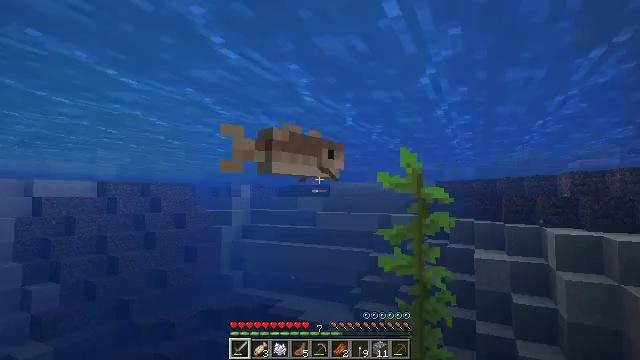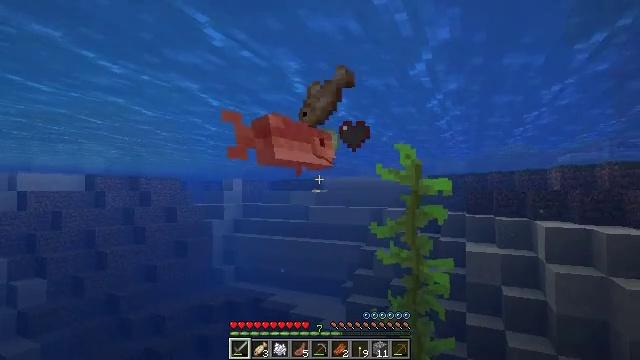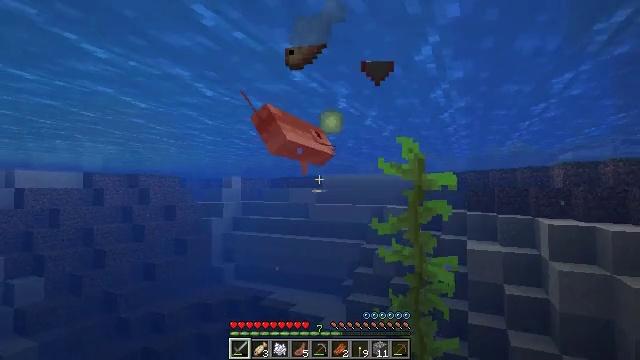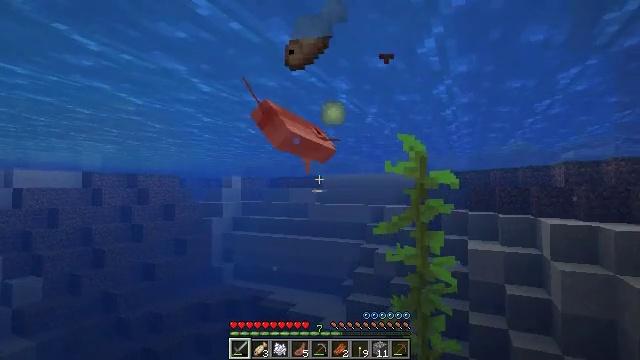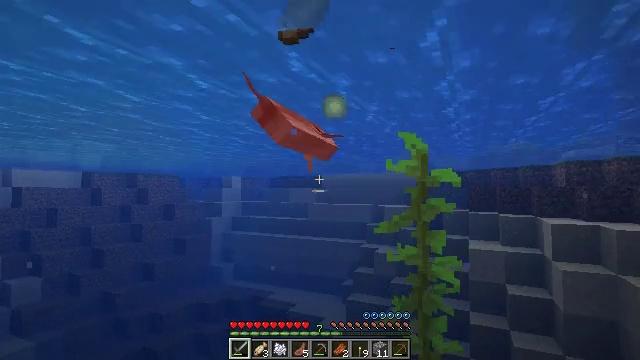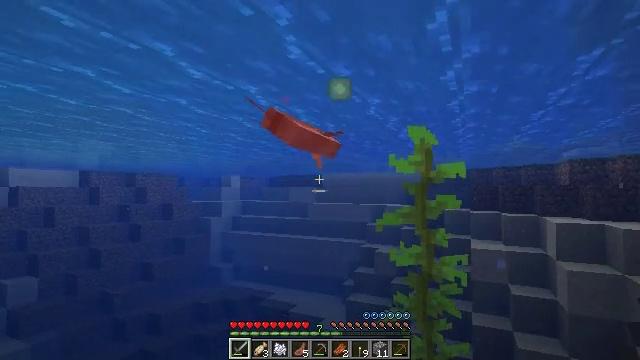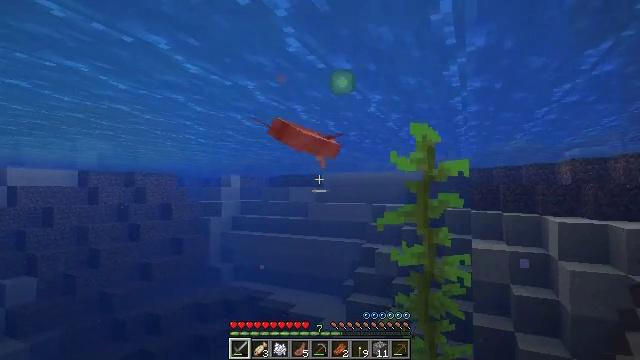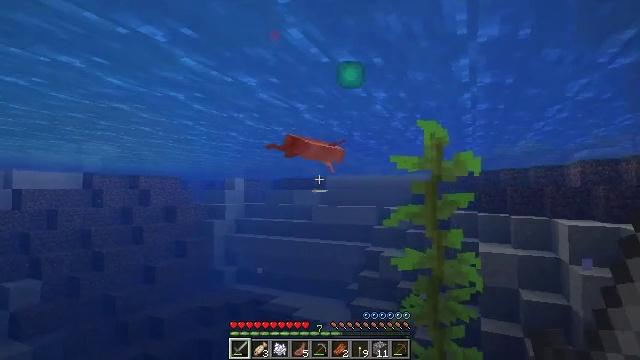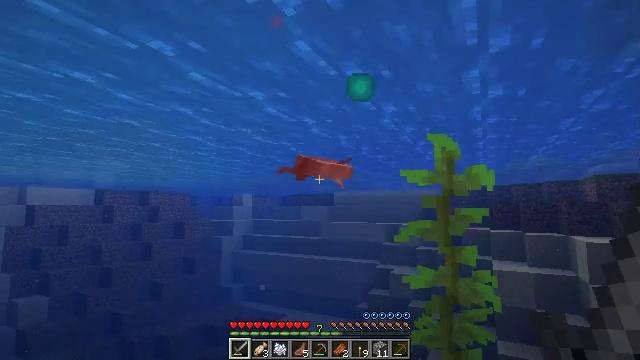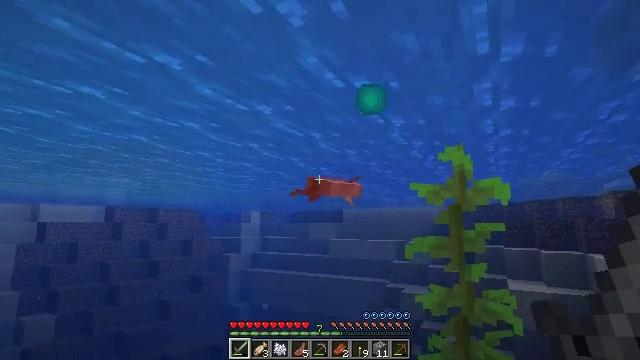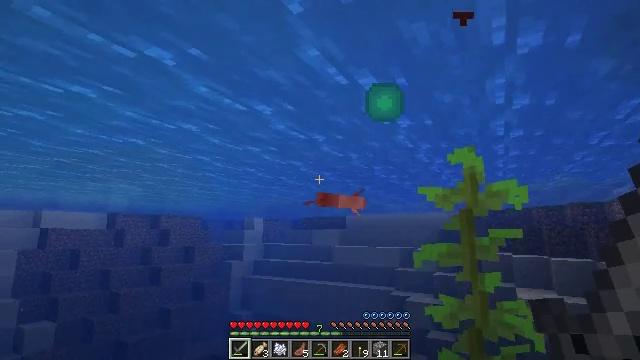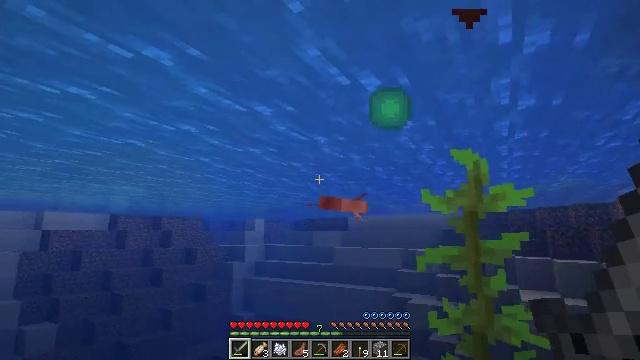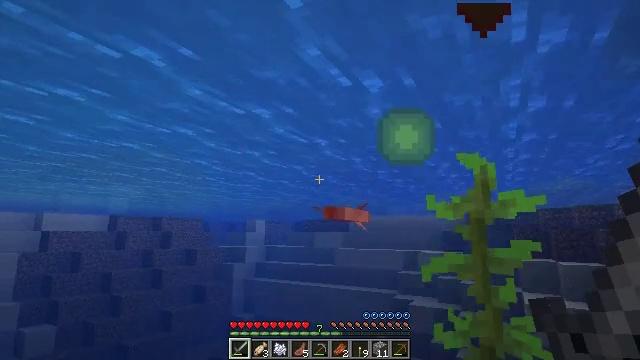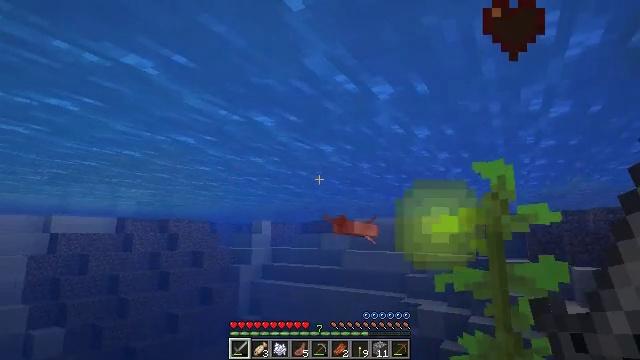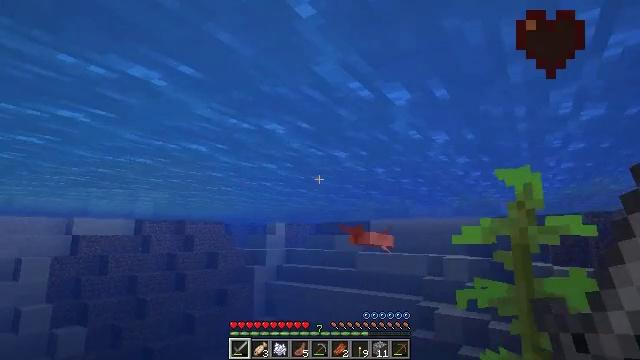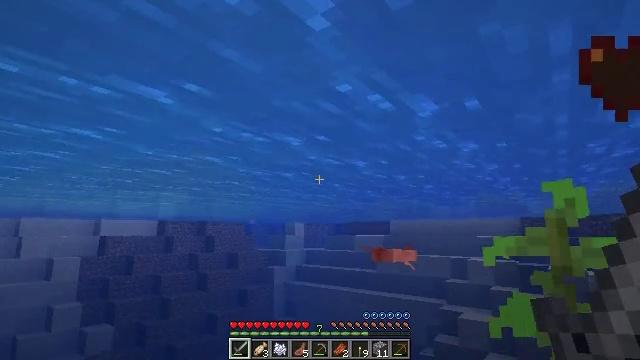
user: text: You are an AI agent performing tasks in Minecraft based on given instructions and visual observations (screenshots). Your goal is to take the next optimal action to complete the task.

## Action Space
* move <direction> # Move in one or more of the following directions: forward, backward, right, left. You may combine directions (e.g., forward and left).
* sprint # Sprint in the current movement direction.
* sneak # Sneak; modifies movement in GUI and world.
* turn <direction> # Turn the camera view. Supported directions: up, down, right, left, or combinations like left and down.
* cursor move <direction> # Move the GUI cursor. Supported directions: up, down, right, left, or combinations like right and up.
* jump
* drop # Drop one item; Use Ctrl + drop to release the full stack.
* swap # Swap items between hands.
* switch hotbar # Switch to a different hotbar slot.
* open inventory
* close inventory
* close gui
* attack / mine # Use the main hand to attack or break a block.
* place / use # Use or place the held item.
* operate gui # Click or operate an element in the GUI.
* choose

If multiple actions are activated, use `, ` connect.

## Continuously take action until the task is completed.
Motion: motion action
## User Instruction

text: Collect kelp plant from the sea.
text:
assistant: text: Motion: move forward, turn right and down
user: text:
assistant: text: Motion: move forward
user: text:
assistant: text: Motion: move forward
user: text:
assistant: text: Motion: move forward
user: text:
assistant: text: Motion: move forward
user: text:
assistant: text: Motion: move forward
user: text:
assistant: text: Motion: move forward
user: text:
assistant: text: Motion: move forward, turn left and up
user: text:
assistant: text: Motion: move forward, turn left and up
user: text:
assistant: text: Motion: move forward, turn up, jump
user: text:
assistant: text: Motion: move forward, jump
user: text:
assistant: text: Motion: move forward, jump
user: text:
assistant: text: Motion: move forward, turn left, jump
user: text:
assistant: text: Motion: move forward, turn left, jump
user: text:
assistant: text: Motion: move forward, turn left, jump
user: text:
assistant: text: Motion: move forward, turn left
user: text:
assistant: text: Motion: move forward, turn left
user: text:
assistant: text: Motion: move forward, turn left
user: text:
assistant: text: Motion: move forward, turn left
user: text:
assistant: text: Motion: move forward, turn left and down
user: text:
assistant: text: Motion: move forward, turn left and down
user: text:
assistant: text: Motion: move forward, turn left and down
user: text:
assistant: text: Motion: move forward, turn left and down
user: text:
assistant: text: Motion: move forward, turn down
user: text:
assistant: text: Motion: move forward
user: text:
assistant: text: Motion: move forward and move left
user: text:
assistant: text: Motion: move forward and move left
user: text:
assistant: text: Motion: move forward and move left
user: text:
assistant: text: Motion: move forward and move left
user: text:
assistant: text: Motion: move forward and move left, turn left and up